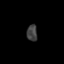
Tissue: skin
Cell type: Fibroblasts
Senescence score: 0.778
Nuclear area (px): 170
Mean DAPI intensity: 63.065